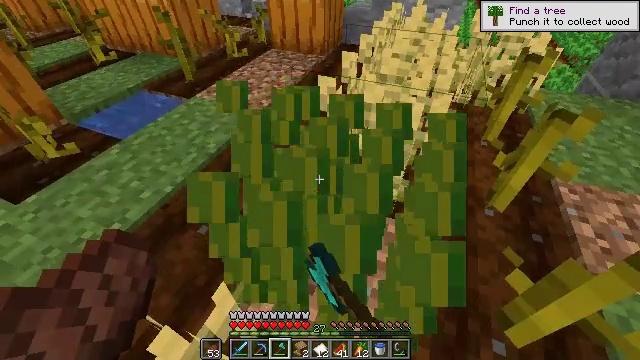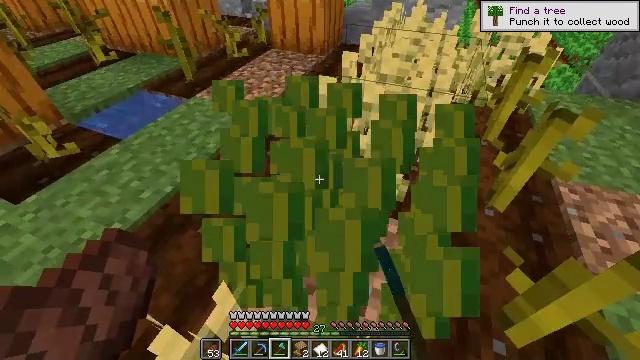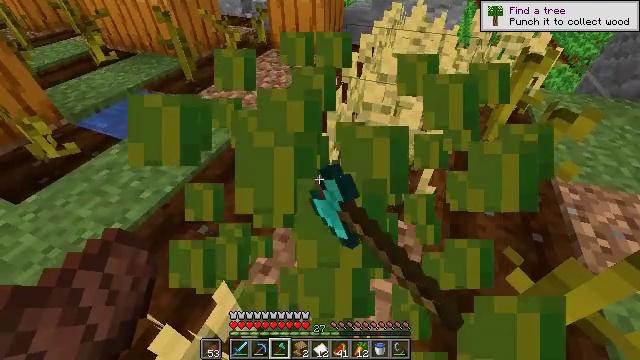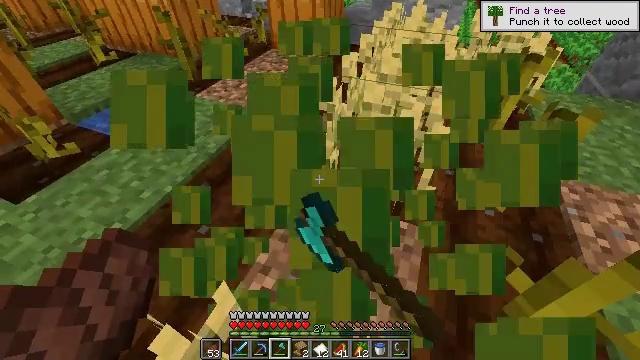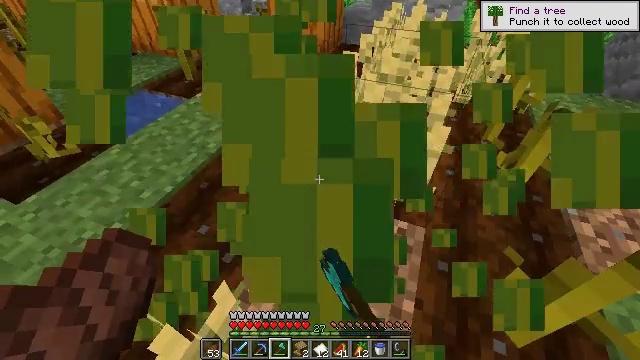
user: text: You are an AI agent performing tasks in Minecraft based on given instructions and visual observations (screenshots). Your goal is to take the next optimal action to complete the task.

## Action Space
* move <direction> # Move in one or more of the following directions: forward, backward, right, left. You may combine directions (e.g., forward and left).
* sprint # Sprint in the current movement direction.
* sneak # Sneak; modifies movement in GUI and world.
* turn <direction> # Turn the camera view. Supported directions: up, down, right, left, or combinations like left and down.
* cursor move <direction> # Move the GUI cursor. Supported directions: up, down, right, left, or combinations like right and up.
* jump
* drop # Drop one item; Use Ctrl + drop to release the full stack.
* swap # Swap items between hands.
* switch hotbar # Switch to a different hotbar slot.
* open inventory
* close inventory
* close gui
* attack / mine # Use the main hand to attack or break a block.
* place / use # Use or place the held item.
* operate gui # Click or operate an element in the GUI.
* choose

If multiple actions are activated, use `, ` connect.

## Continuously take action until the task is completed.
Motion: motion action
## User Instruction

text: Mine a melon block.
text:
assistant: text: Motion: attack / mine
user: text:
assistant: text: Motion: attack / mine
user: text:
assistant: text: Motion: attack / mine
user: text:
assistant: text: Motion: no_op
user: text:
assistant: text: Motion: no_op